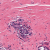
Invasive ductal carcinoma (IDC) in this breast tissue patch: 0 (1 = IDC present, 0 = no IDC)